Field crop: maize
Growth stage: 2
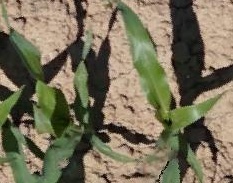
Species: maize